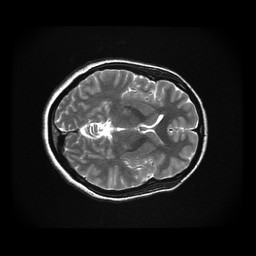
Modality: T2w
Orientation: axial
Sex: female
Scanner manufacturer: ge
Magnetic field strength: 3 T
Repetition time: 5 s
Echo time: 0.1022 s